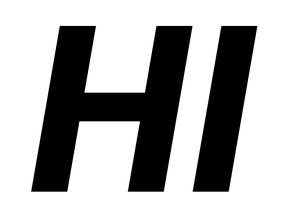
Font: Roboto-Italic_ExtraBold_Italic